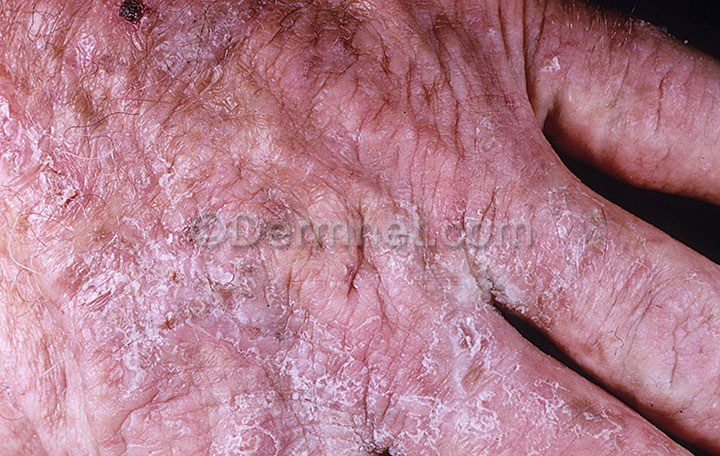
Disease: Actinic Keratosis Basal Cell Carcinoma and other Malignant Lesions